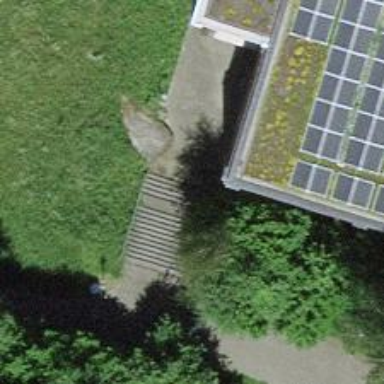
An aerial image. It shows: Concrete steps.